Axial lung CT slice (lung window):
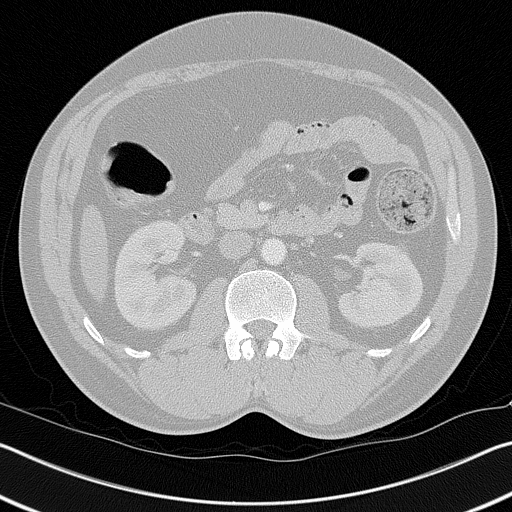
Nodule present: no